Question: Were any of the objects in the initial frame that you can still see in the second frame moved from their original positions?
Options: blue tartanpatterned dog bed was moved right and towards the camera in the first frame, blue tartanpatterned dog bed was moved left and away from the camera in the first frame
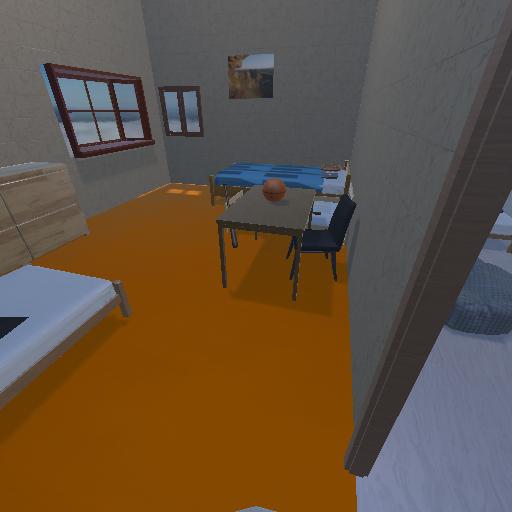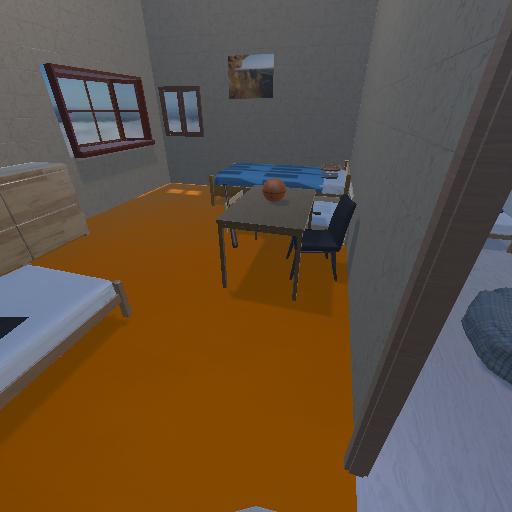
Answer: blue tartanpatterned dog bed was moved right and towards the camera in the first frame